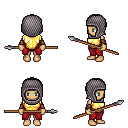
a pixel art fantasy rpg character, female body template, human, tanned skin, gold chest armor, red pants, green plain hairstyle, chain hood, leather bracers, spear, four views (front, back, left, right), 2x2 character sprite sheet, small pixel art, hard edges, no anti-aliasing